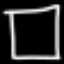
Label: square